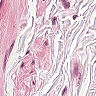
Metastatic tissue present: no